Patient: sex M, age 45
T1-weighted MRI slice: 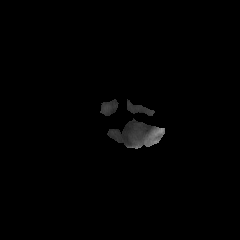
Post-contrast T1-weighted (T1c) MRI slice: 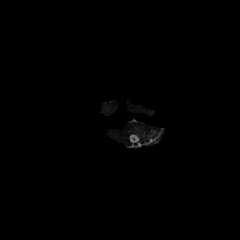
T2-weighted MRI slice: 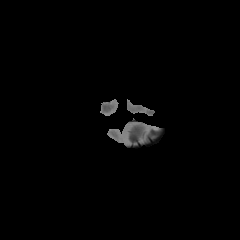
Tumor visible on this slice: yes
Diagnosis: Glioblastoma, IDH-wildtype
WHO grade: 4